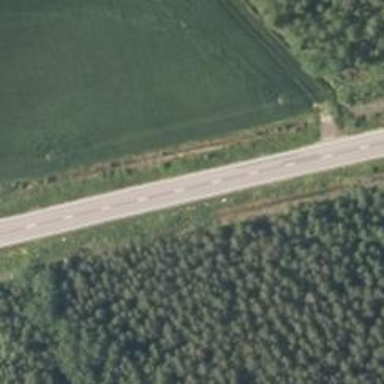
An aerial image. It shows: Primary highway.